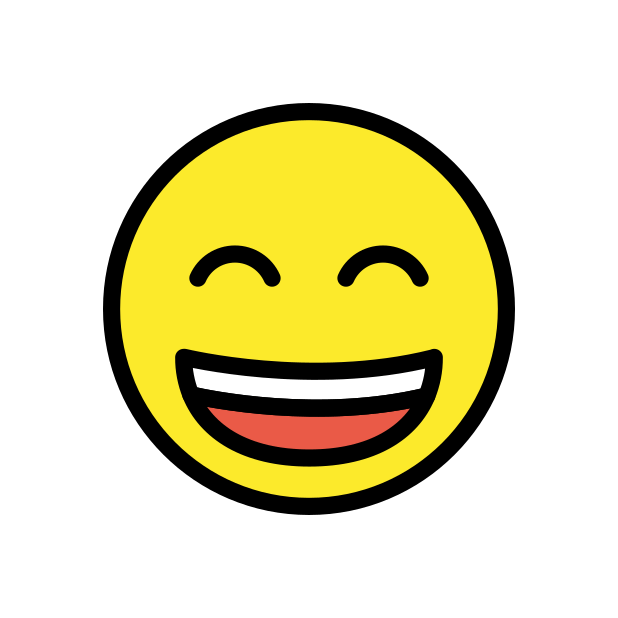
Emoji: 😄
Name: smiling face with open mouth and smiling eyes
Unicode: 0x1f604